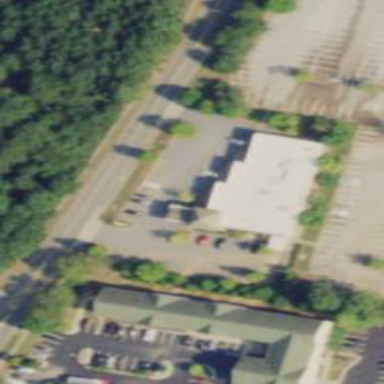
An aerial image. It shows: Healthcare clinic building.